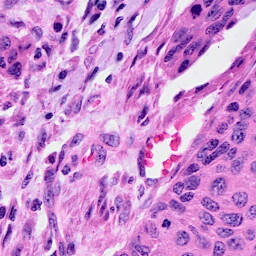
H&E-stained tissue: Cervix